Question: I am working on a make my life easier type of program.
What I am wanting to do is make a GUI so a user (me and a few friends) can enter data to my SQL table. However I am wanting to connect to 2 different databases, compiling into 1.
It consists of 3 different values and I need one of those values (#1) to be from a drop-down box pulled from db1, value #2 entered by user but cannot be greater than a numerical value assigned to value#1 pulled from db1 and finally just my userid.
Example db1 has customer and # of products bought, Value#1 has drop down of all customers that have purchases, (I select customer ABC, they have 4 active purchases), in values#2 I can enter 4 or less (for shipment purposes). Then my userid.
Then I hit submit button and it A)auto inserts into table or B)populates a list and I hit a button and all is inserted into table at once (see image).
I have the rough GUI working and I am entering info into my test.db but I am unsure on the drop-down options or the part where I would connect to a different db to pull the customers w/ active orders info.
(Bonus can the GUI show the values I have entered as a row/column setting and then submit all at once to SQL or do I need to do one at a time?)
Thanks for any help.
'''
import pyodbc
import tkinter as tk
conn = pyodbc.connect('Driver={SQL Server};'
'Server=server_name;'
'Database=db_name;'
'Trusted_Connection=yes;')
cursor = conn.cursor()
cursor.execute('SELECT * FROM db_name.TestDB')
window = tk.Tk()
label1 = tk.Label(window, text='Value1')
label2 = tk.Label(window, text='Value2')
label3 = tk.Label(window, text='Value3')
entry1 = tk.Entry(window)
entry2 = tk.Entry(window)
entry3 = tk.Entry(window)
def submittal():
cursor.execute('''
INSERT INTO TestDB.dbo.Info (Value1, Value2, Value3)
VALUES
(?, ?, ?),
(entry1.get(),entry2.get(),entry3.get())
''')
window.destroy()
button1 = tk.Button(window, text='Submit', command=submittal)
conn.commit()
'''

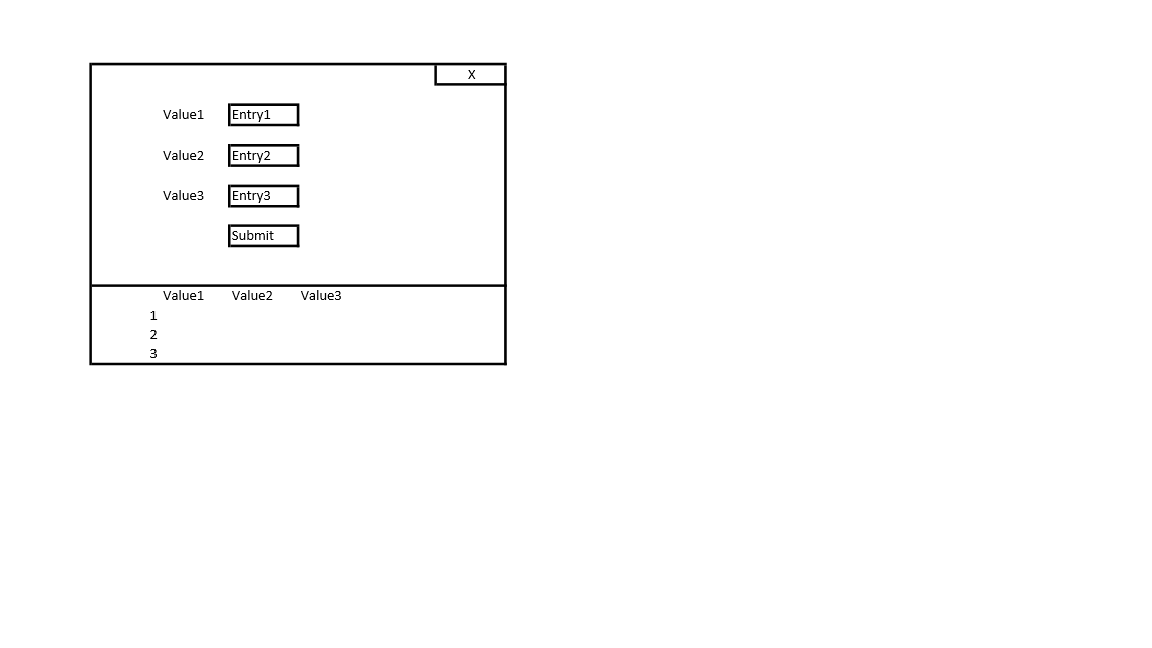
Answer: For making your dropdown you can use 'Combobox' widget inside ttk.
(If you don't know what ttk is, it has all the features of tkinter as well as some other cool widgets like progress bars and many more. Refer to ttk python docs here:<URL>
Then you could link your 'entry2' to a textvariable so that it goes to some function which checks whether the number inside it is greater than purchases or not.
Example:
'''
variable = StringVar()
#Then set the value of 'textvariable' option in tkinter to variable
entry_name = Entry(root, textvariable=variable)
entry_name.trace("w", name_of_function)
'''
Inside the function, you could check conditions after selecting it using 'SELECT'.
Note: The 'trace' method should be in 'w' mode. It is essential for making changes.